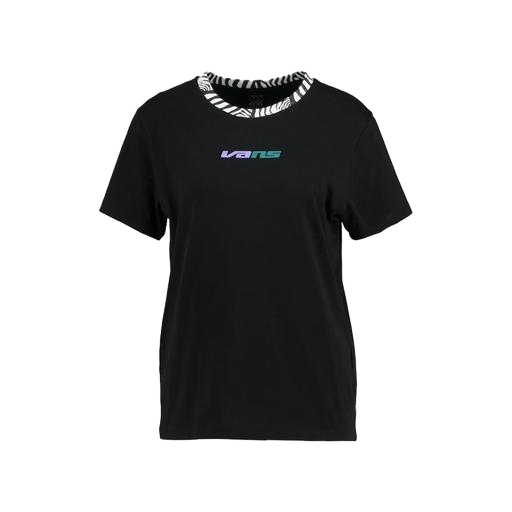
graphic t-shirt, mid t-shirt, women's tee, white background